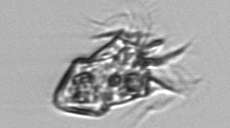
Label: Strombidium_inclinatum